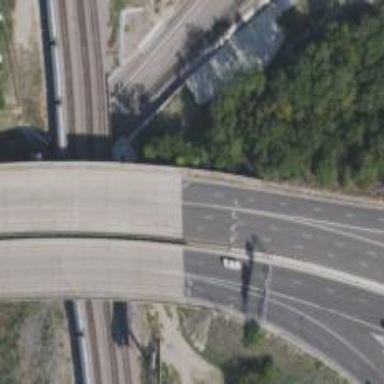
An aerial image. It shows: Motorway.